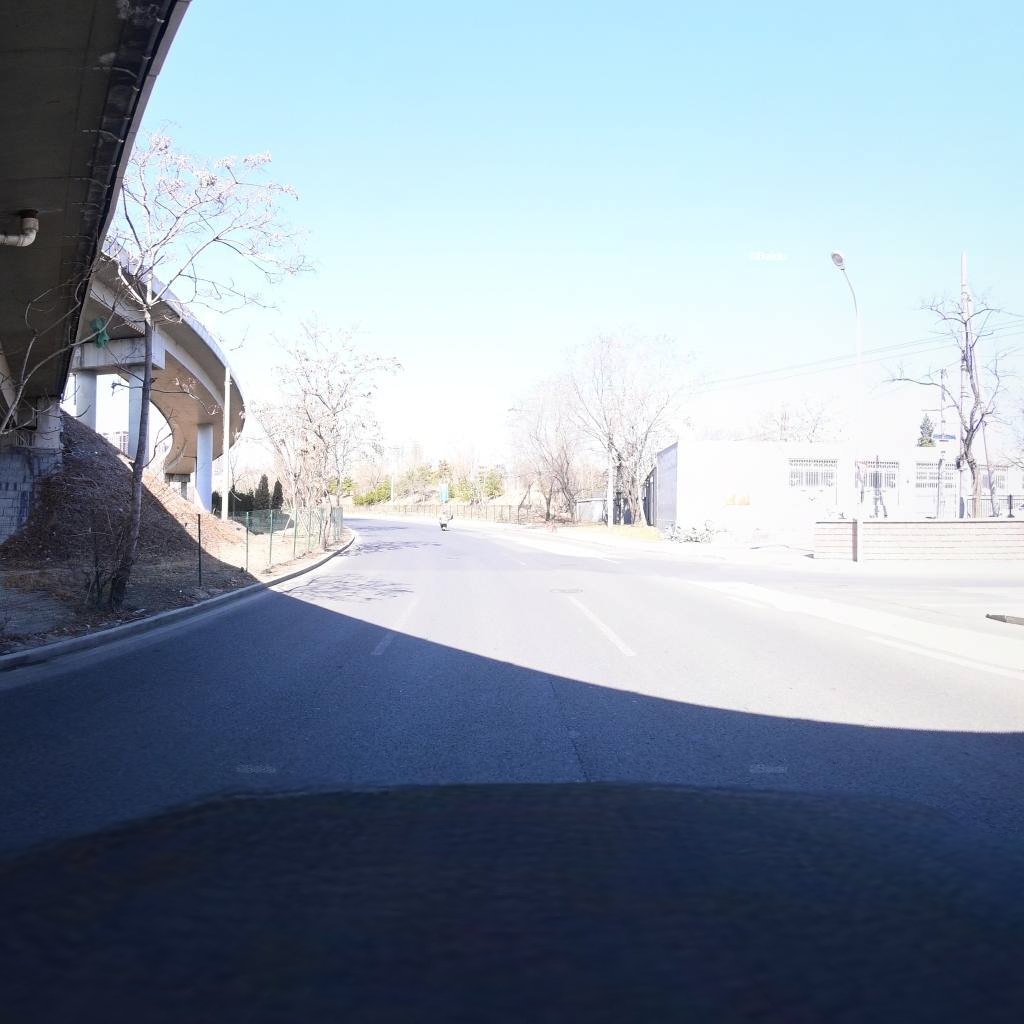
Region: Chaoyang
Road damage annotations: manhole cover, longitudinal crack